Interaction volume radius: 5 \u00c5
Interaction volume height: 15 \u00c5
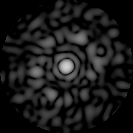
Disorder parameter: 0.8469